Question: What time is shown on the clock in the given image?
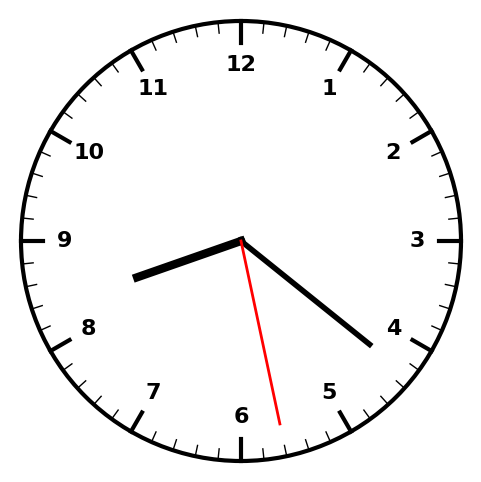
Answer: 08:21:28